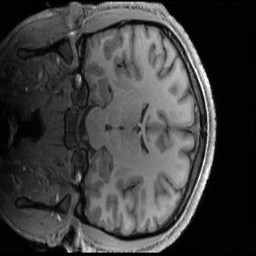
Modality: T1w
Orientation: coronal
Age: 25
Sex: male
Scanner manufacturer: siemens
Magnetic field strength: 3 T
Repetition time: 2.4 s
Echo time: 0.00231 s